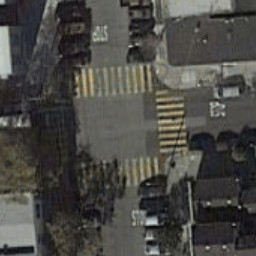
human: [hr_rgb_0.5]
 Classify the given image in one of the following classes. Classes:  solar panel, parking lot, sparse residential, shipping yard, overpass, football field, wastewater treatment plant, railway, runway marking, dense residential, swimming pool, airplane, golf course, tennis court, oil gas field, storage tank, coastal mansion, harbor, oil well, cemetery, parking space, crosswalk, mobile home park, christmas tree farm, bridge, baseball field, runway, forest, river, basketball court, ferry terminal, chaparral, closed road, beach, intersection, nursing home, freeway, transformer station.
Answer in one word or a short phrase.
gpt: crosswalk